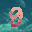
Label: 9